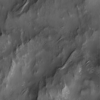
Label: not_dusty